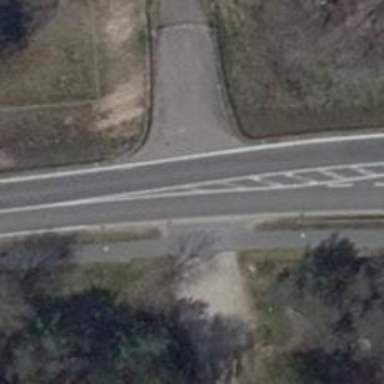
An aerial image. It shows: Secondary road with asphalt surface.